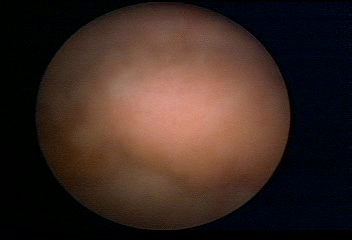
Modality: WLC
Class: Malignant
Subclass: LowGradePapillary
Lesion: L1
Stage: Ta
Morphology: Papillary
Bladder cancer association: Yes
Annotated structures: Tumor